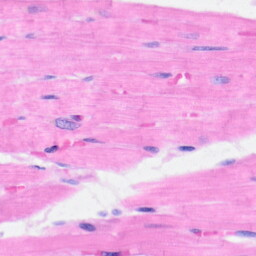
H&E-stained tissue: Heart